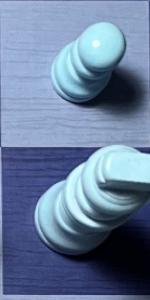
Label: King_White